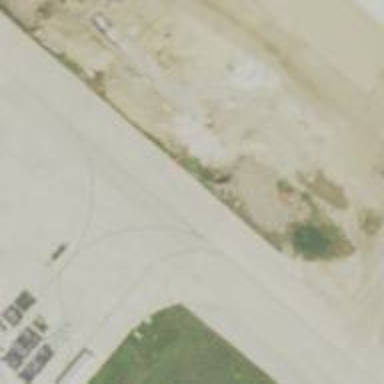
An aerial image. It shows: View of taxiway at the airport.